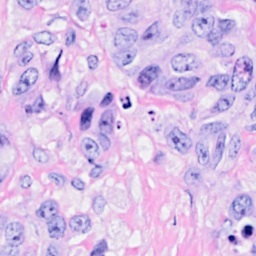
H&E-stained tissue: Breast